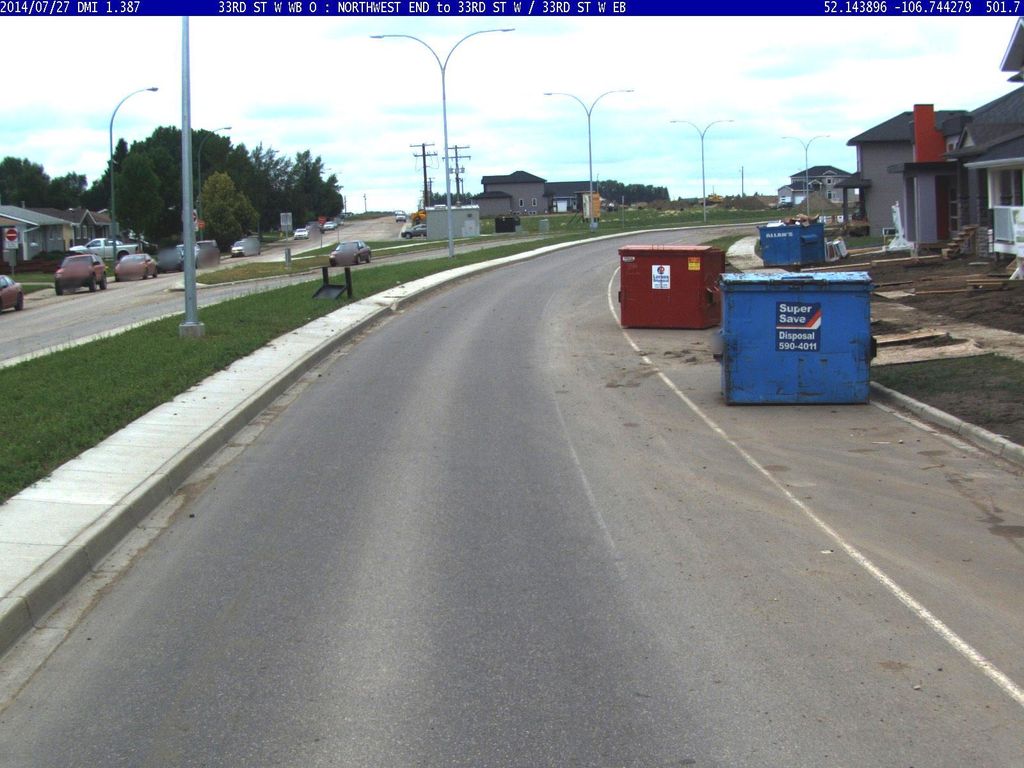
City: saskatoon